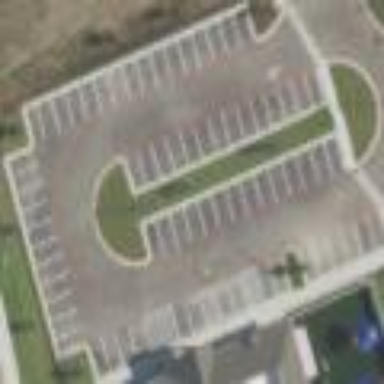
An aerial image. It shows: Parking area with asphalt surface.